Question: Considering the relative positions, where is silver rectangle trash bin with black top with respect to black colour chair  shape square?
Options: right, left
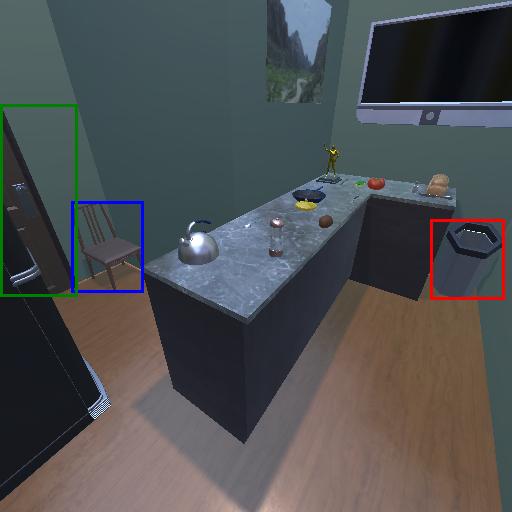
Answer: right